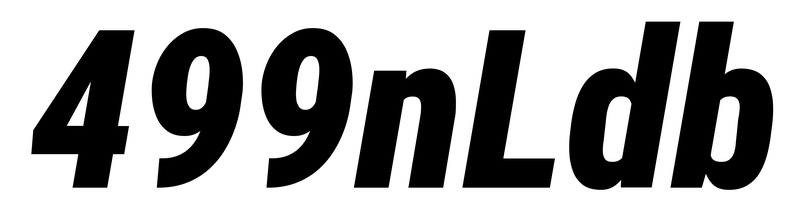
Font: Roboto-Italic_Condensed_Black_Italic